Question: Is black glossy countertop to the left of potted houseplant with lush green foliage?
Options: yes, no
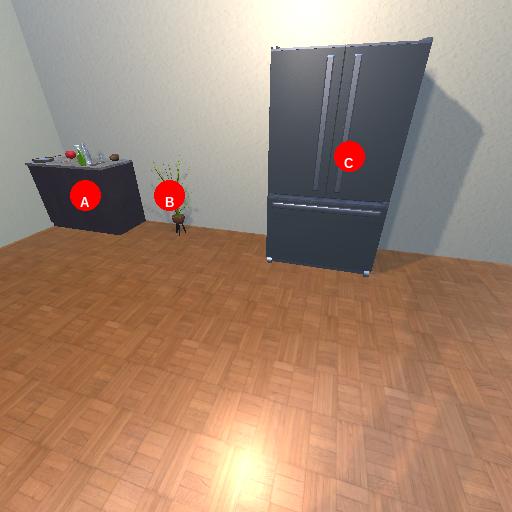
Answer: yes